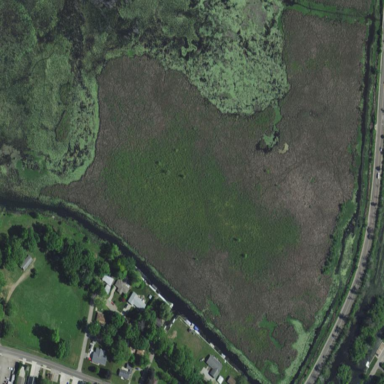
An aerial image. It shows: Islet within natural wetland.